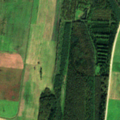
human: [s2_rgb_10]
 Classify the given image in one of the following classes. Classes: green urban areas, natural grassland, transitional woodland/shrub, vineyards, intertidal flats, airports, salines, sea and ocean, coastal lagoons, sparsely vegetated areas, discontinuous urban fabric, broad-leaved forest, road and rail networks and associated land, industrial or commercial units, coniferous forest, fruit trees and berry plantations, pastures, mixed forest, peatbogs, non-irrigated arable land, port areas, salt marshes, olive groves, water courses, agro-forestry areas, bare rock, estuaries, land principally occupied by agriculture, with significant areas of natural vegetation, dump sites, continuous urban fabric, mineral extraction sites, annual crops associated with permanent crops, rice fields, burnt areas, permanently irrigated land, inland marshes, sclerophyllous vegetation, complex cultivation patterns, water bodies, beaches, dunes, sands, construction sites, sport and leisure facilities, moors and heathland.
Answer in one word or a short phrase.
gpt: non-irrigated arable land, pastures, land principally occupied by agriculture, with significant areas of natural vegetation, coniferous forest, mixed forest, transitional woodland/shrub